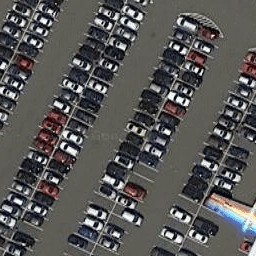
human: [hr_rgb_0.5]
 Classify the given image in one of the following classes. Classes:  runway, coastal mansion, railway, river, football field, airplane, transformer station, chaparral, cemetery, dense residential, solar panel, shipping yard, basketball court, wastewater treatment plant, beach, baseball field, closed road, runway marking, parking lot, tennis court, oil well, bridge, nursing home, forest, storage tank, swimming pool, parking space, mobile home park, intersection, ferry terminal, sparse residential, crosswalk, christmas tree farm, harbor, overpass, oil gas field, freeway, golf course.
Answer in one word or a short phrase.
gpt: parking lot